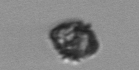
Label: Kryptoperidinium_triquetrum